Question: I try to make grid heatmap by pvplot. I refer to this link.
<URL>
'''
import hvplot.pandas
from bokeh.sampledata.unemployment1948 import data
data.Year = data.Year.astype(str)
data = data.set_index('Year')
data.drop('Annual', axis=1, inplace=True)
data.columns.name = 'Month'
df = pd.DataFrame(data.stack(), columns=['rate']).reset_index()
df = df.tail(40)
df['group'] = [1,2]*20
df.hvplot.heatmap(x='Year', y='Month', C='rate', col='group', colorbar=True)
'''

I expect left colorbar does not show. And shared axes could be aligned like link page. Can anyone tell if pvplot could support this? Thanks.
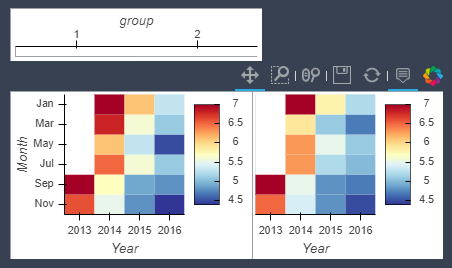
Answer: The holoviews object you created is a so-called <URL>. It contains a separate plot for every group in your data.
You can access the plot for every group by the name of the group. The names of the groups in your example are 1 and 2. The idea is to use only on the plot for group 1.
You can remove the colorbar from the first group like this:
'''
# create a variable that holds your gridspace plots
grid_space_groups = df.hvplot.heatmap(x='Year', y='Month', C='rate', col='group')
# checking the names of your groups in your gridspace
print(grid_space_groups.keys())
# removing the colorbar from the plot with the group that has name '1'
grid_space_groups[1] = grid_space_groups[1].opts(colorbar=False)
# plot your grid space
grid_space_groups
'''
When your colorbars don't have the same range of values, you first have to make sure that they both have the same range. You can do that like this for column 'rate':
'grid_space_groups.redim.range(rate=(0, 10))'
, you could create each plot separately for each group. The plot from group 1, you create without colorbar with , and the plot for group 2 you create with colorbar:
'''
plot_1 = df[df.group == 1].hvplot.heatmap(x='Year', y='Month', C='rate', colorbar=False)
plot_2 = df[df.group == 2].hvplot.heatmap(x='Year', y='Month', C='rate')
plot_1 + plot_2
'''
<URL>